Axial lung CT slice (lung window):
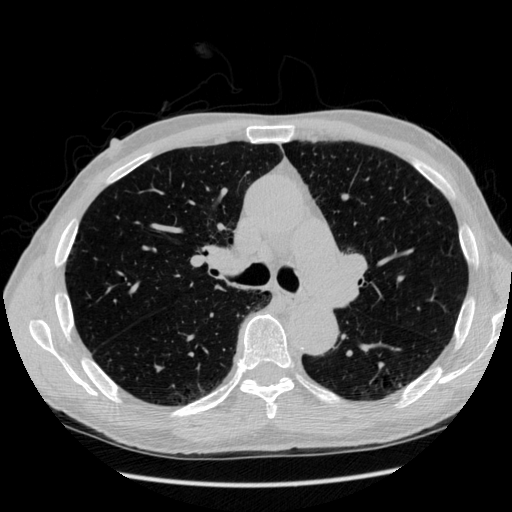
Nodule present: no